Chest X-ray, AP view. Patient: 56 years old, sex F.
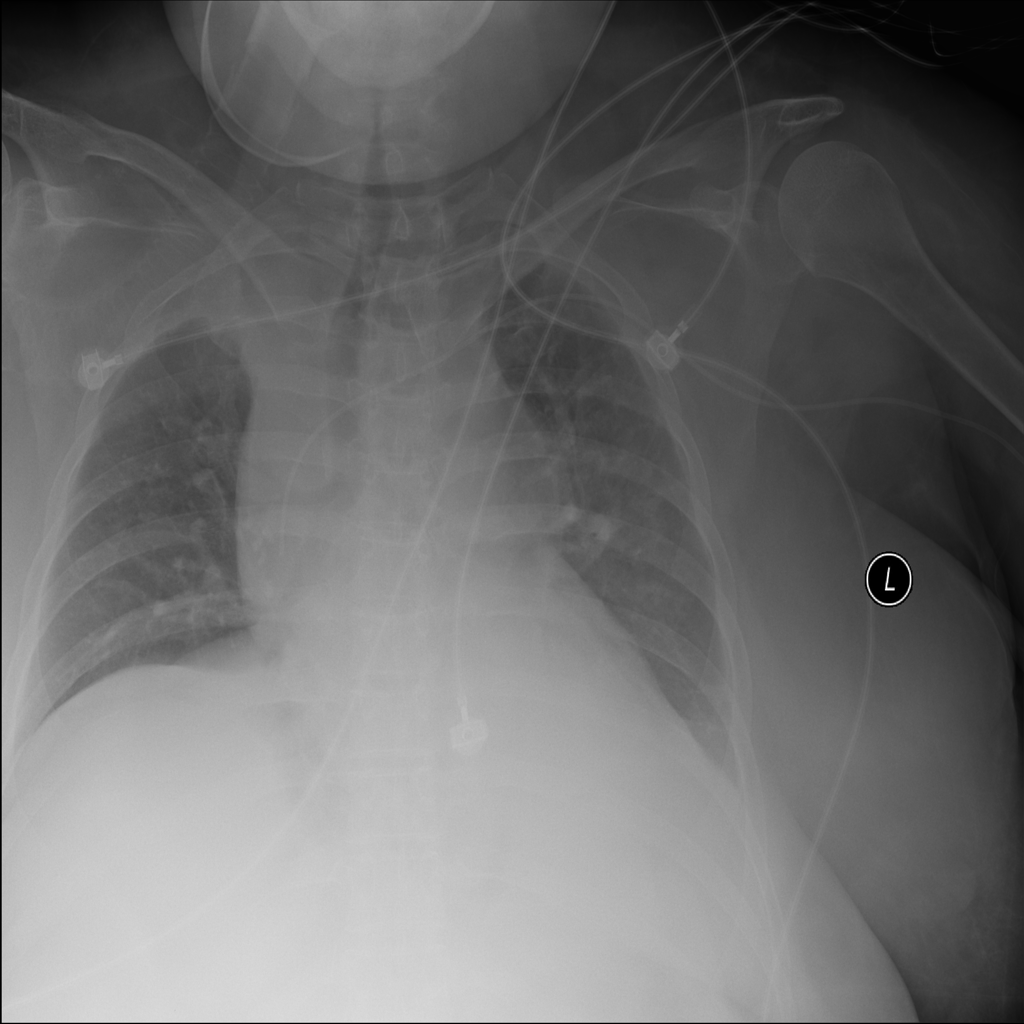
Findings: Atelectasis, Infiltration